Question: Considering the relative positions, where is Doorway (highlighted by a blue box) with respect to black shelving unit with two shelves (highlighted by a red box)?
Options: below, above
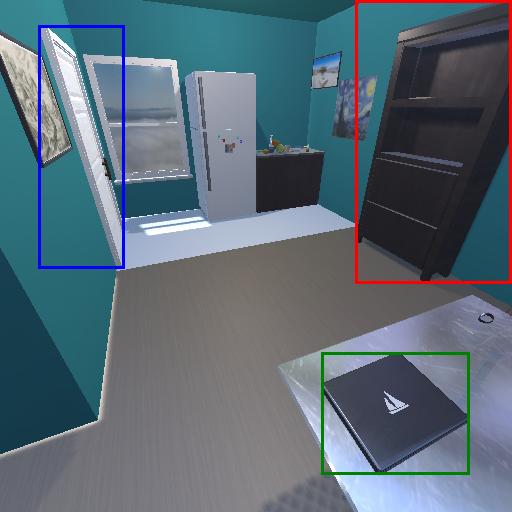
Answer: below